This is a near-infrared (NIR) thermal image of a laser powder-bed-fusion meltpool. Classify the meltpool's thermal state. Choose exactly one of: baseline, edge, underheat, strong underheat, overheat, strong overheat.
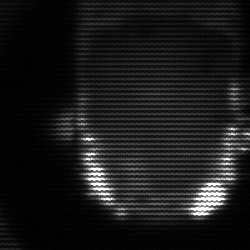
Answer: baseline